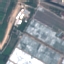
Land use / land cover: Industrial